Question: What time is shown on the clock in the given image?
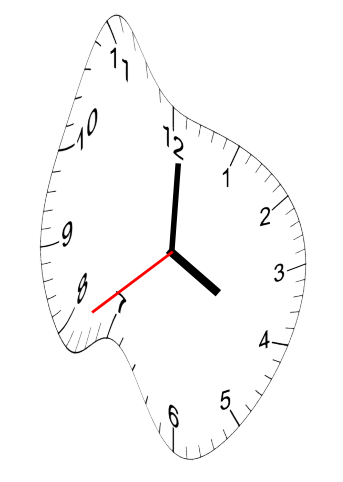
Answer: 04:00:39